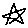
Label: star